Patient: sex M, age 22
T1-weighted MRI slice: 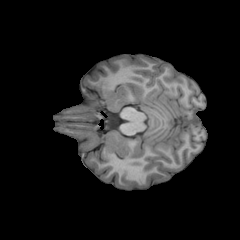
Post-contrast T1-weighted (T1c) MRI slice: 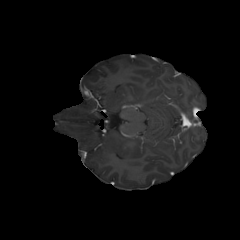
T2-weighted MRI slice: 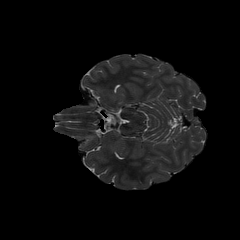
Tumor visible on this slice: no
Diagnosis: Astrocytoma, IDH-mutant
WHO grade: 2